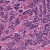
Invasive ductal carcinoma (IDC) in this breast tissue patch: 1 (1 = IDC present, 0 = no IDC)